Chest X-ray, PA view. Patient: 38 years old, sex M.
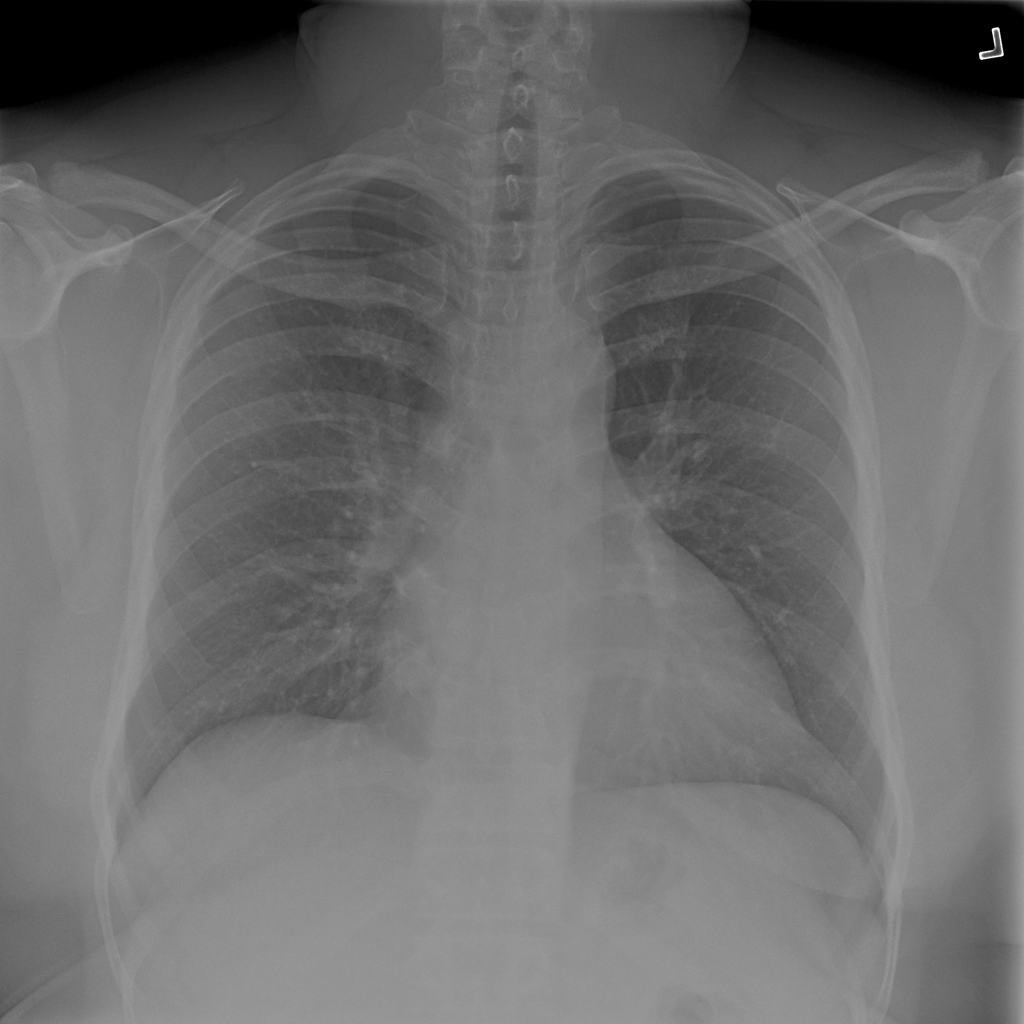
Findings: Cardiomegaly